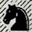
Piece: bN